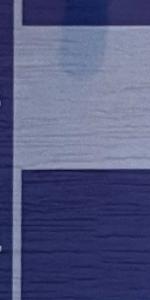
Label: Empty